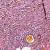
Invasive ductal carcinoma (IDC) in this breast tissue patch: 0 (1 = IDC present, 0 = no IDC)